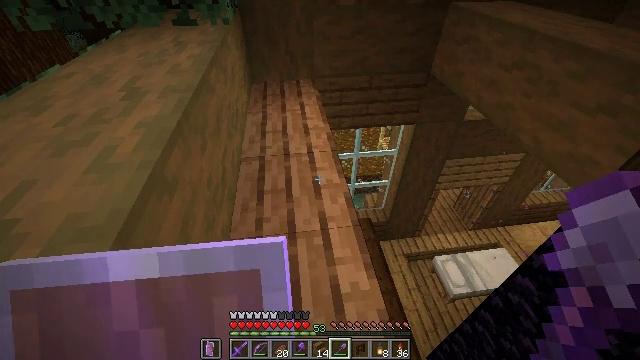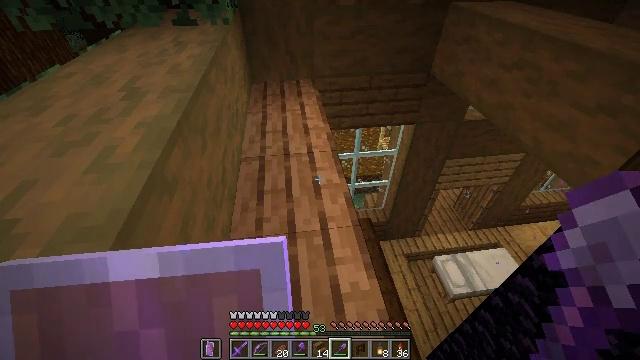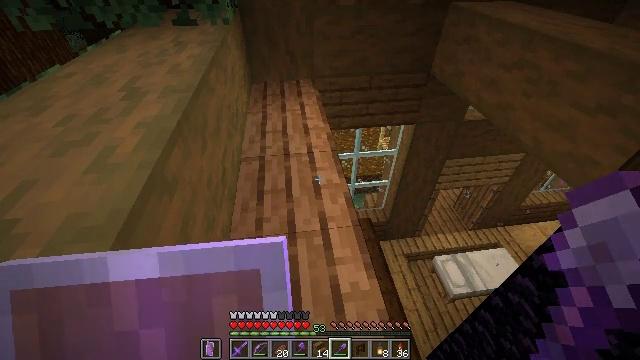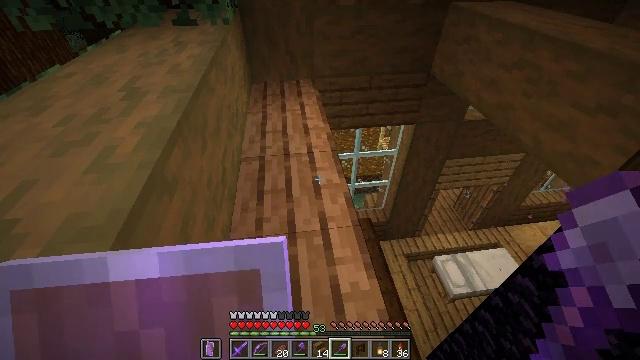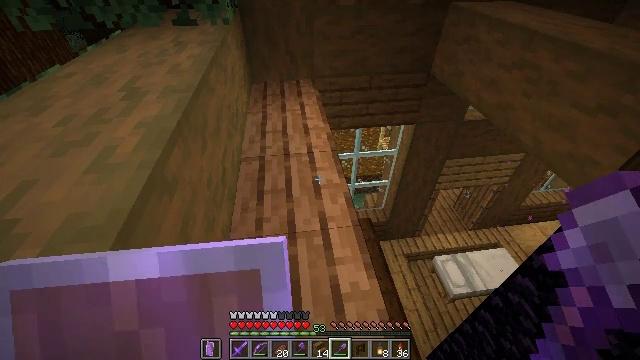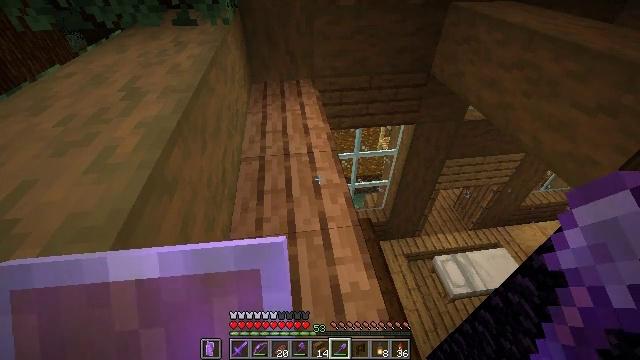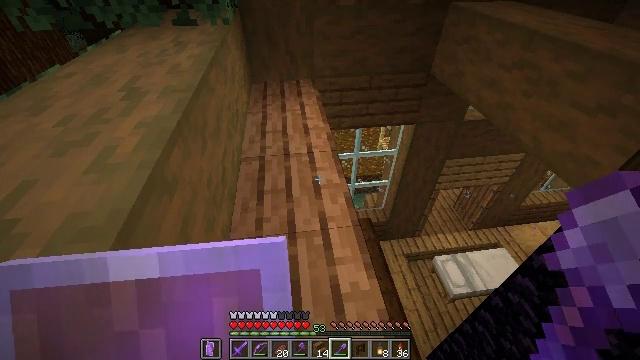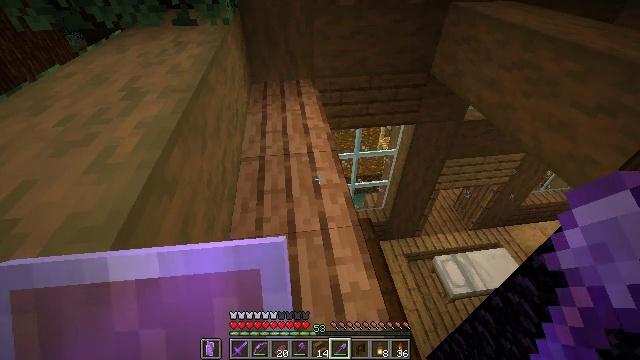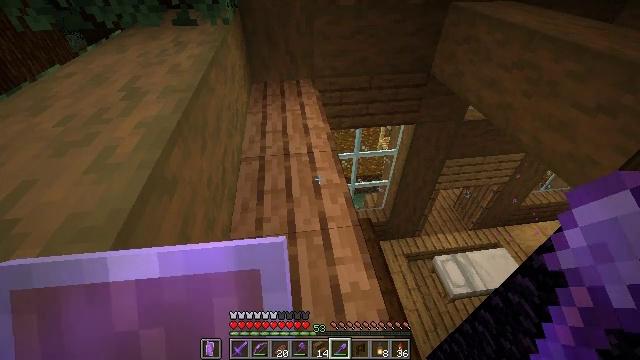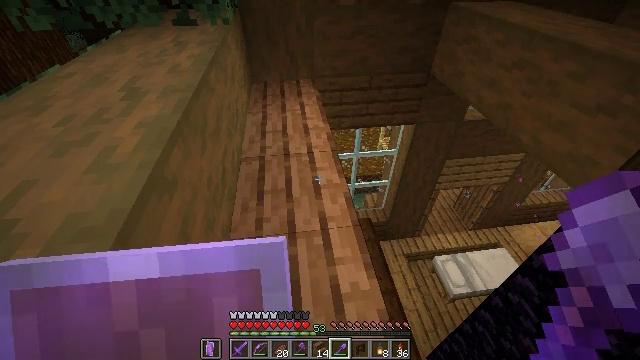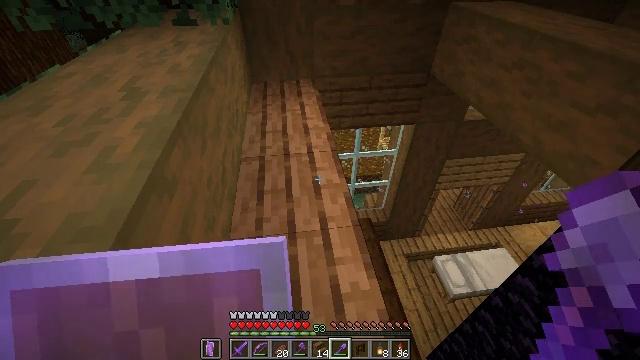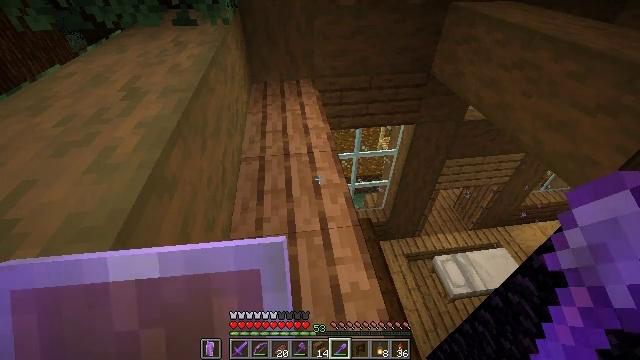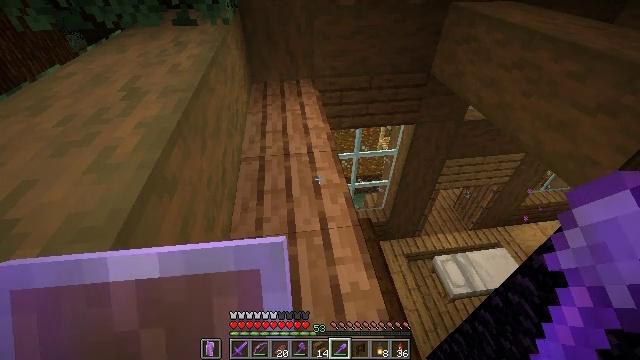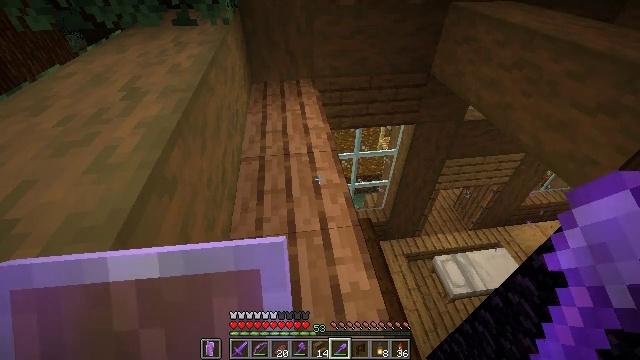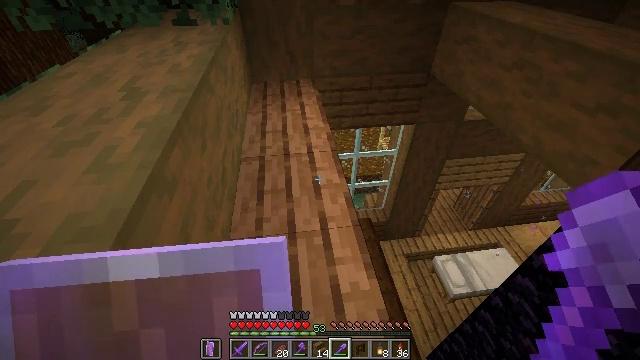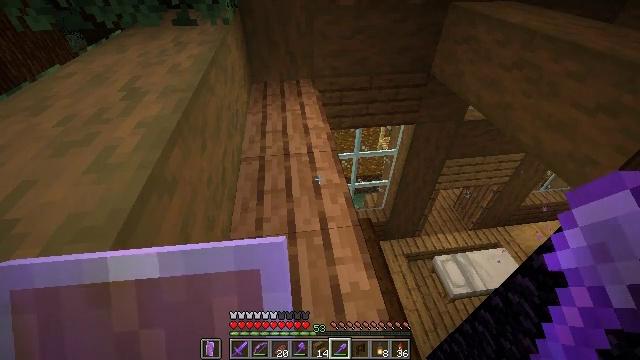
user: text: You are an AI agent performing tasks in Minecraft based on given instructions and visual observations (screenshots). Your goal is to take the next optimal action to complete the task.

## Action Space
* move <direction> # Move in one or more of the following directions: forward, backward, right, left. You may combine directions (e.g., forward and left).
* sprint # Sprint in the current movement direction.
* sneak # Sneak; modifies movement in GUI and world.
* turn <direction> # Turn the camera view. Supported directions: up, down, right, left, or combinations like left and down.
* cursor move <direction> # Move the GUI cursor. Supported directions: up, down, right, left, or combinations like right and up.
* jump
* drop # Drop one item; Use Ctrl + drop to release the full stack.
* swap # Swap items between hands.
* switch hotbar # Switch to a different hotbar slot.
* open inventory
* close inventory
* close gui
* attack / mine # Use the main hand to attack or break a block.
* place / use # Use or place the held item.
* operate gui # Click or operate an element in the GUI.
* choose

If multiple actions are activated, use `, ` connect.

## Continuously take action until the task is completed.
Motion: motion action
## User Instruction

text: Mine the beehive on the tree.
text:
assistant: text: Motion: no_op
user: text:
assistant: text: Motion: no_op
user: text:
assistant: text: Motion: no_op
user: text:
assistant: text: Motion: no_op
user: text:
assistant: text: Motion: no_op
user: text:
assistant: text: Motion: no_op
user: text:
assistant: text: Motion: no_op
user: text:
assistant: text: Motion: no_op
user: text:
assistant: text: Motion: no_op
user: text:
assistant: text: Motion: no_op
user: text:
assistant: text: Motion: no_op
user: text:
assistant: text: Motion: no_op
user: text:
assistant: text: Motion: no_op
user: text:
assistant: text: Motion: no_op
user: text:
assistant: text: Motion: no_op
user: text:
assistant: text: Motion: no_op
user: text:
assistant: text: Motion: no_op
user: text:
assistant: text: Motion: no_op
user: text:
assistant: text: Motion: no_op
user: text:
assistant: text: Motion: no_op
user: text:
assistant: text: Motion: no_op
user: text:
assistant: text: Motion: no_op
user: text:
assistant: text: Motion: no_op
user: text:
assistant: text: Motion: no_op
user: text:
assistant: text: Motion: no_op
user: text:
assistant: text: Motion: no_op
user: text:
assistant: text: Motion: no_op
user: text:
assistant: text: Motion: no_op
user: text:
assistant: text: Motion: turn left
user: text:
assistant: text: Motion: turn left and up